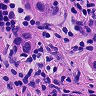
Metastatic tissue present: yes